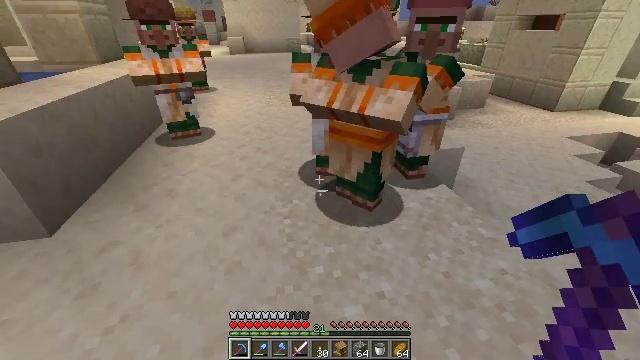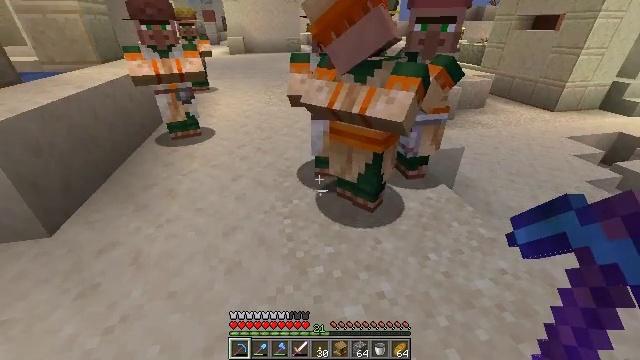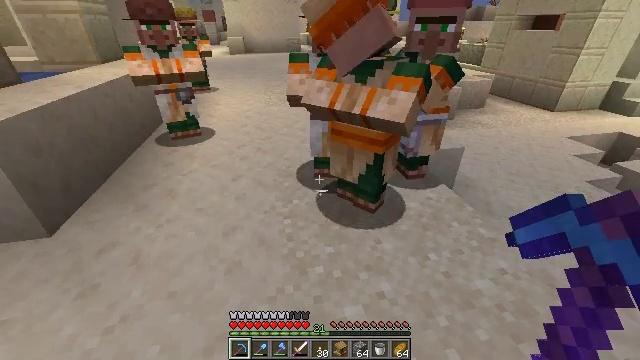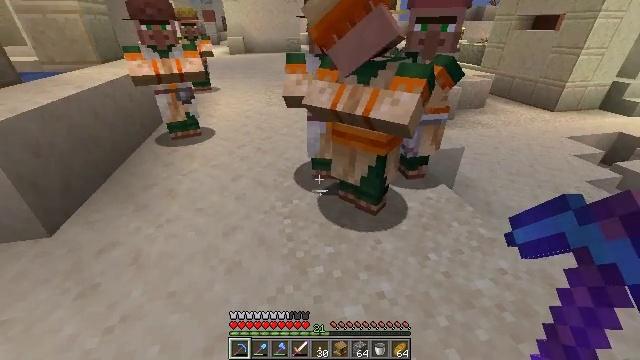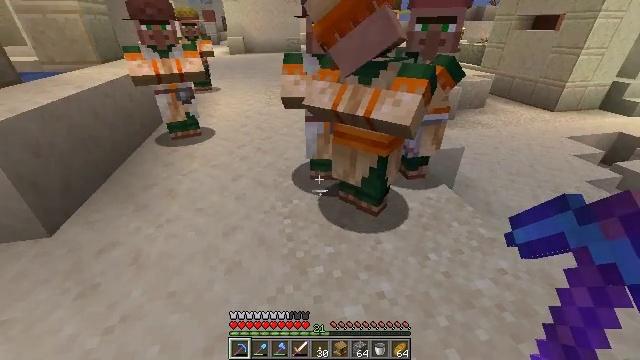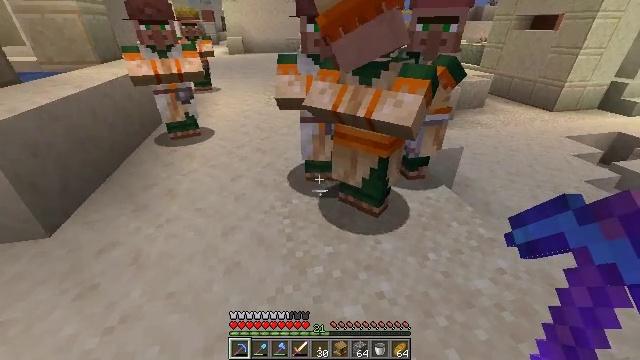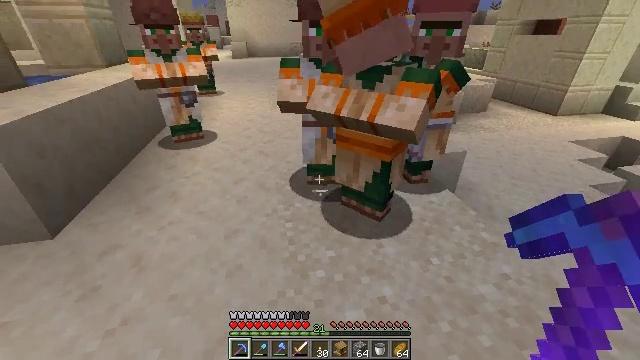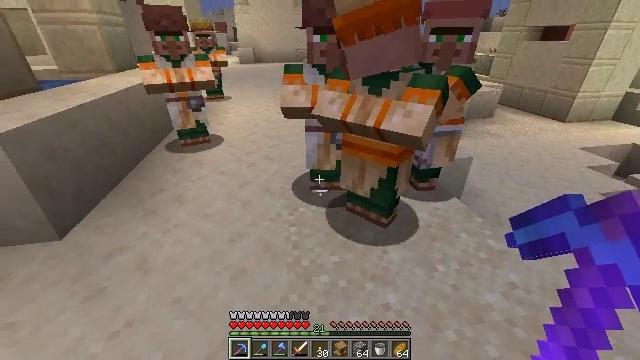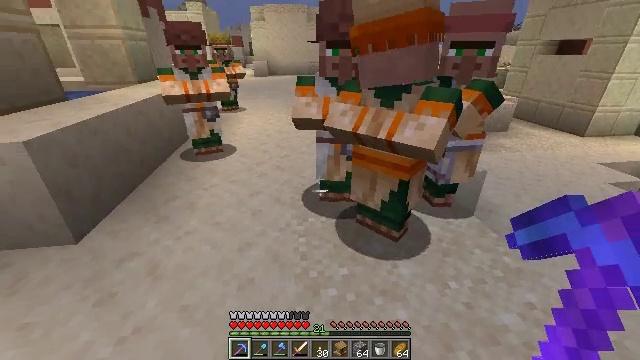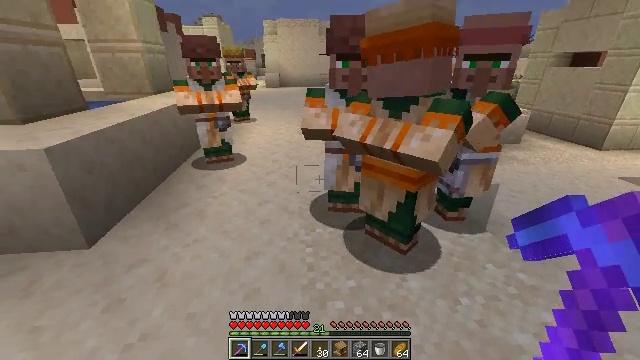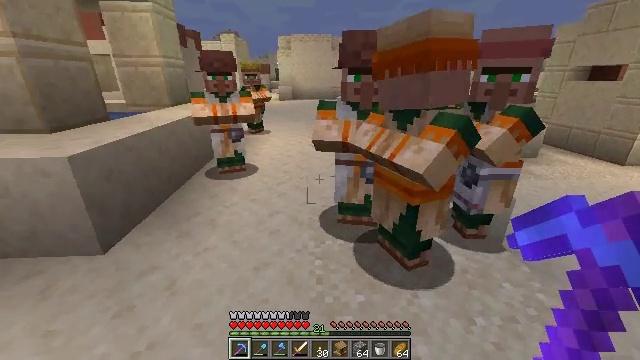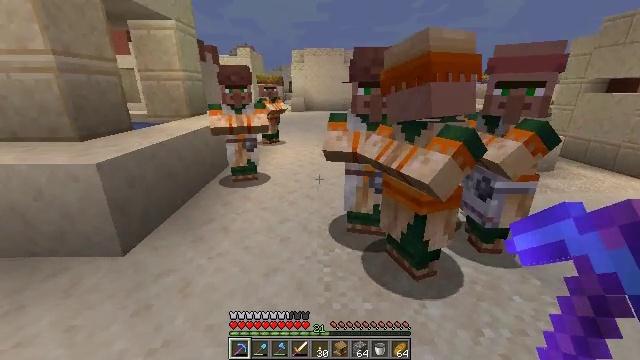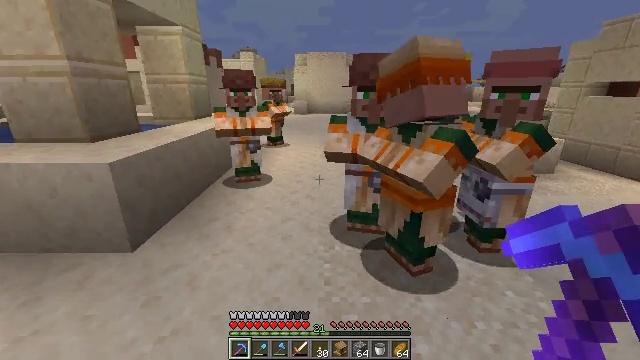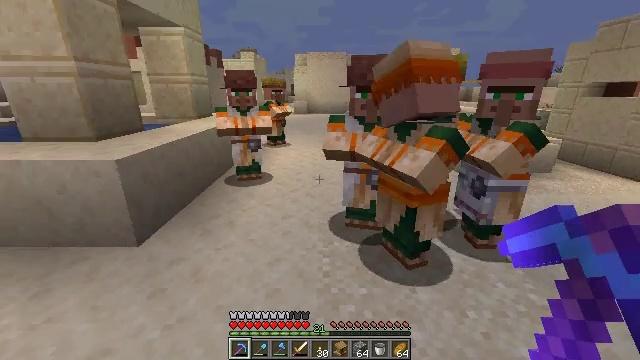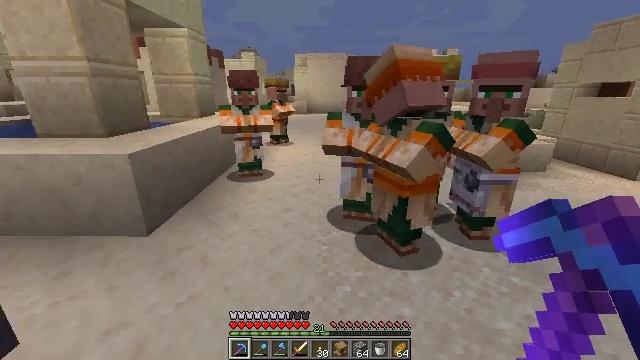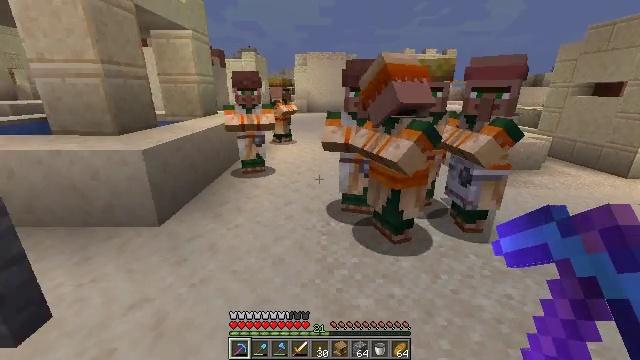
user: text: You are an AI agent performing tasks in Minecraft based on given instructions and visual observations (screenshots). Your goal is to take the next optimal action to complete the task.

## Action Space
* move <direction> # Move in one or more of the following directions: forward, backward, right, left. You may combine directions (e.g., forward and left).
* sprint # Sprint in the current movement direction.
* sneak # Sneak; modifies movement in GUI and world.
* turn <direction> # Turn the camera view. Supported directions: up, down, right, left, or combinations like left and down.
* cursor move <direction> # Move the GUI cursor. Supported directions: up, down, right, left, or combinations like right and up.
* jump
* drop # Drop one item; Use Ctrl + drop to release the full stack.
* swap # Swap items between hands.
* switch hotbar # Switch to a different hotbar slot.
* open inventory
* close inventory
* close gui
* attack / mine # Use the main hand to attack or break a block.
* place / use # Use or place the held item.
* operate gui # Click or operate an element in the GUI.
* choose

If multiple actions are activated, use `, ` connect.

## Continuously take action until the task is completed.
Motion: motion action
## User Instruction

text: Mine smooth sandstone using a pickaxe.
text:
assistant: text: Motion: no_op
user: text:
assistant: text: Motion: no_op
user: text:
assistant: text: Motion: no_op
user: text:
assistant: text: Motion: no_op
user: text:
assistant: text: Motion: no_op
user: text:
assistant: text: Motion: no_op
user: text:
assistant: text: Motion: turn left and up
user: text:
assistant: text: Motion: turn left and up
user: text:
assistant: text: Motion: turn left and up
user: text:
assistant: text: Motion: turn left and up
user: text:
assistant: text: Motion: move back, turn left and up
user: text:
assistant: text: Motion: move back
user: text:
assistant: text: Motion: move back
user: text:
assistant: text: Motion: move back
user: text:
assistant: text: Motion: move back
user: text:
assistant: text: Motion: move back
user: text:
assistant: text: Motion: move back
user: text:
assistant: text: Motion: move back
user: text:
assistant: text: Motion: no_op
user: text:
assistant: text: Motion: no_op
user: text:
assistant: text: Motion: no_op
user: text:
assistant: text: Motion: no_op
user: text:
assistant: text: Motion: turn left
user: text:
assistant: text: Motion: turn left
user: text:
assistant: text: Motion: turn left
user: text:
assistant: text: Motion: turn left
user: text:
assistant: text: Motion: turn left
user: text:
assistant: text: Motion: turn left
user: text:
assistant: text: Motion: turn left, switch to hotbar 6
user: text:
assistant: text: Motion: switch to hotbar 6